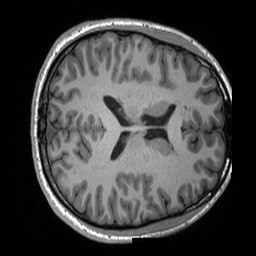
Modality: T1w
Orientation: axial
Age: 25
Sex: male
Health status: healthy
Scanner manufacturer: siemens
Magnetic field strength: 3 T
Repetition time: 2 s
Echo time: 0.00203 s